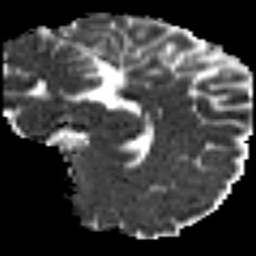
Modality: MD
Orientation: sagittal
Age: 26
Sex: female
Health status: healthy
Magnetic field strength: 3 T
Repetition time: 8.4 s
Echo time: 0.0926 s